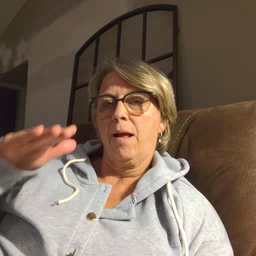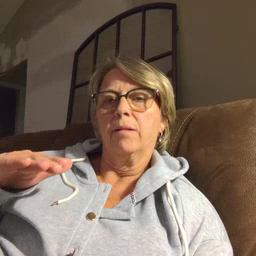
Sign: child